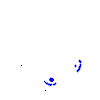
Particle: kaon